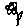
Label: flower